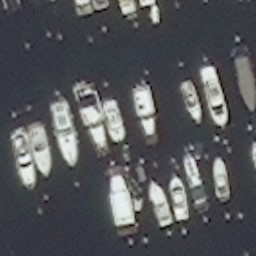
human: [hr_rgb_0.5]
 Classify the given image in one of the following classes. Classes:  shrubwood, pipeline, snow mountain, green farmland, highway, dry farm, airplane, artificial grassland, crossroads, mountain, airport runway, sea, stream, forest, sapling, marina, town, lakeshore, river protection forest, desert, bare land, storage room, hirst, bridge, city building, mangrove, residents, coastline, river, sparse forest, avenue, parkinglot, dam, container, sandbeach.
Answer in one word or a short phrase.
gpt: marina